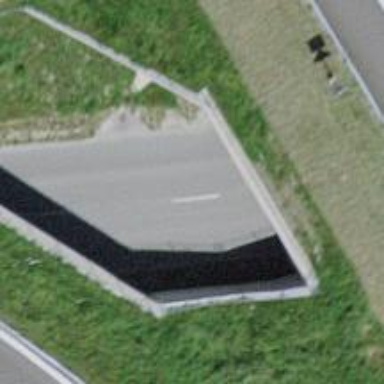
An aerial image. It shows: Secondary road with asphalt surface.